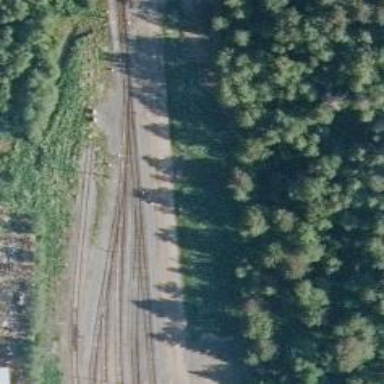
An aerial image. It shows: Railway siding with rails.